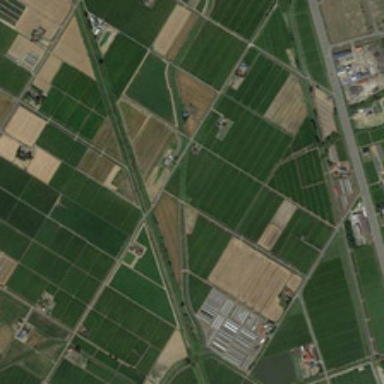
Many pieces of farmlands and small buildings are together .